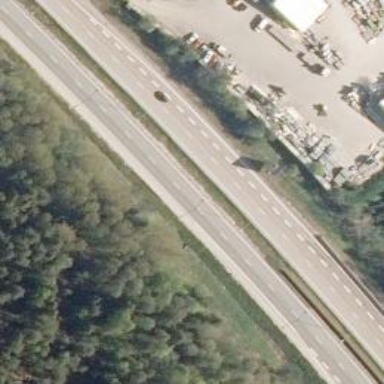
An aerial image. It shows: Asphalt motorway.